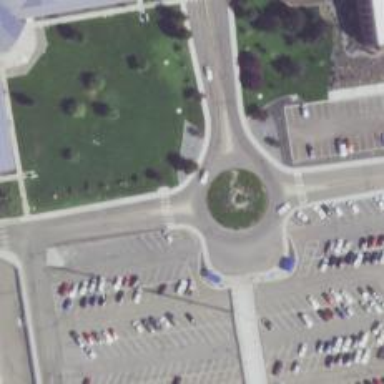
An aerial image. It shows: Roundabout on service road.